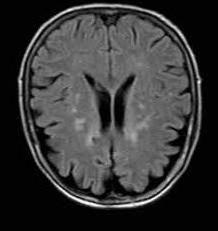
Label: notumor